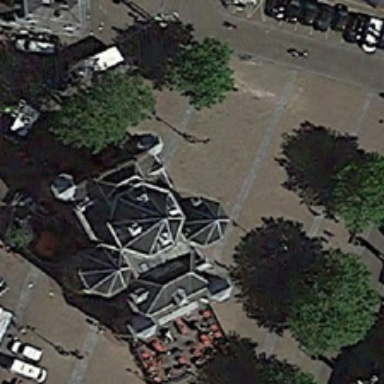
Several green trees and some cars are around a church .